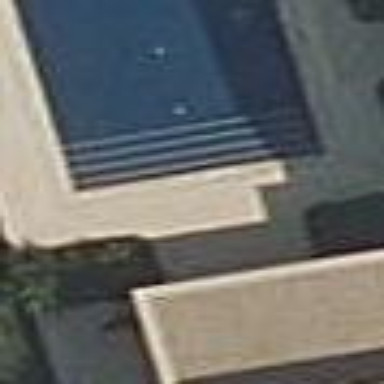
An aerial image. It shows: Swimming pool located in leisure land.